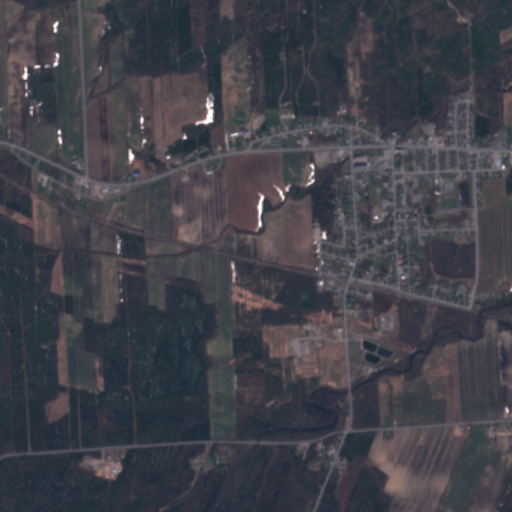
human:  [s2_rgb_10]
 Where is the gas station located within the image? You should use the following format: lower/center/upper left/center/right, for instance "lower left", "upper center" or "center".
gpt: The gas station is located in the center left of the image.
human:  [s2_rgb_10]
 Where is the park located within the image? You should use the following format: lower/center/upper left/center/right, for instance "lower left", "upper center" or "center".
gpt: The park is located in the right of the image.
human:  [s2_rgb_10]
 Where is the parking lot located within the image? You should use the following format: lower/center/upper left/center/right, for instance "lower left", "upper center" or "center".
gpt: The parking lot is located in the upper right of the image.
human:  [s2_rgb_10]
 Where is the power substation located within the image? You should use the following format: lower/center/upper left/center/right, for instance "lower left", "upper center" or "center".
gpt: The power substation is located in the center right of the image.
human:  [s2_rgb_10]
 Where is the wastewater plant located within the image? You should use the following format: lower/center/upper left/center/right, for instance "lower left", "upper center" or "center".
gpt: The wastewater plant is located in the lower right of the image.
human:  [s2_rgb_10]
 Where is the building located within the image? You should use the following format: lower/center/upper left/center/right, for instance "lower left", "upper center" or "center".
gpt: There is no building in the image.